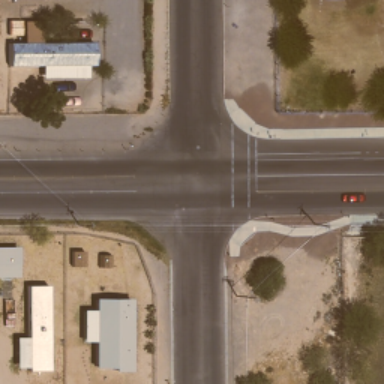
An intersection with a few cars on the road .